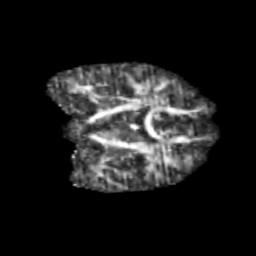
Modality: FA
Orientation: coronal
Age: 11
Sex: male
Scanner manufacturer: siemens
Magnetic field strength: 3 T
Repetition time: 3.8 s
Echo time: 0.07 s